Interaction volume radius: 5 \u00c5
Interaction volume height: 40 \u00c5
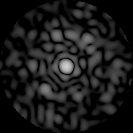
Disorder parameter: 0.8256